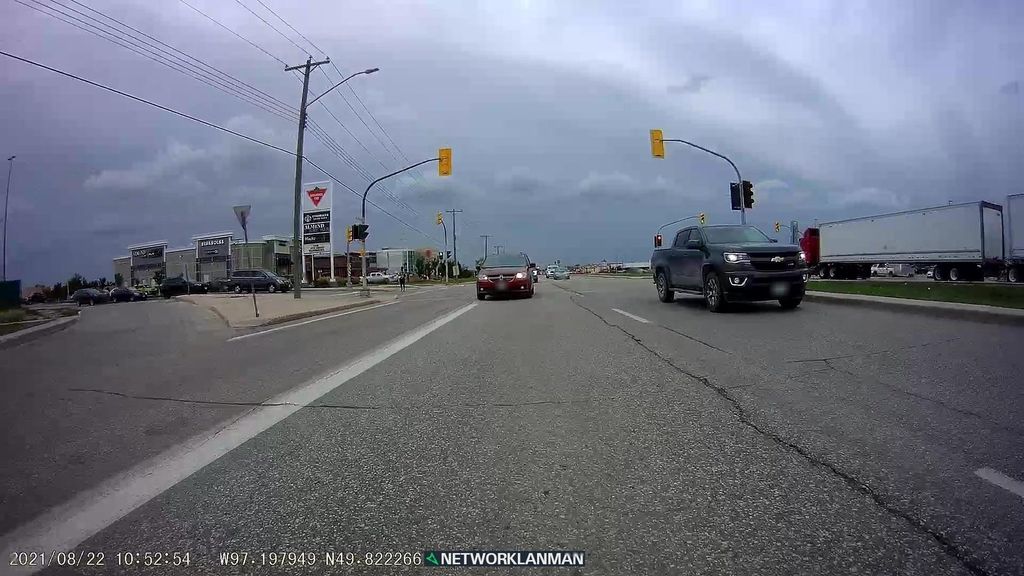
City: winnipeg